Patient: sex M, age 42
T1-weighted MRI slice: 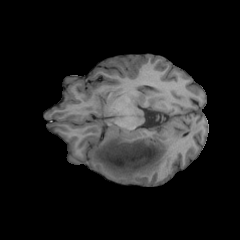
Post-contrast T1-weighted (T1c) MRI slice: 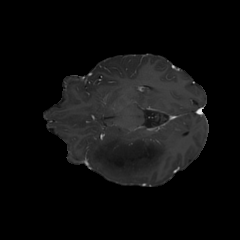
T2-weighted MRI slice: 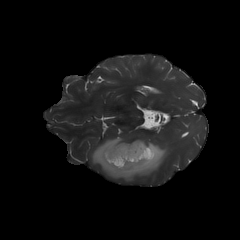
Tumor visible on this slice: yes
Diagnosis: Astrocytoma, IDH-mutant
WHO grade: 2